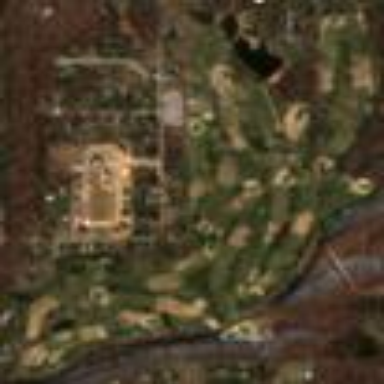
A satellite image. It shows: Golf course surrounded by greenery.